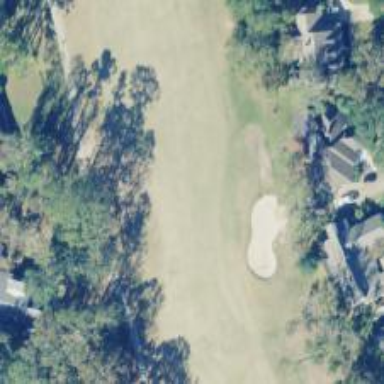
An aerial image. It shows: Golf bunker.